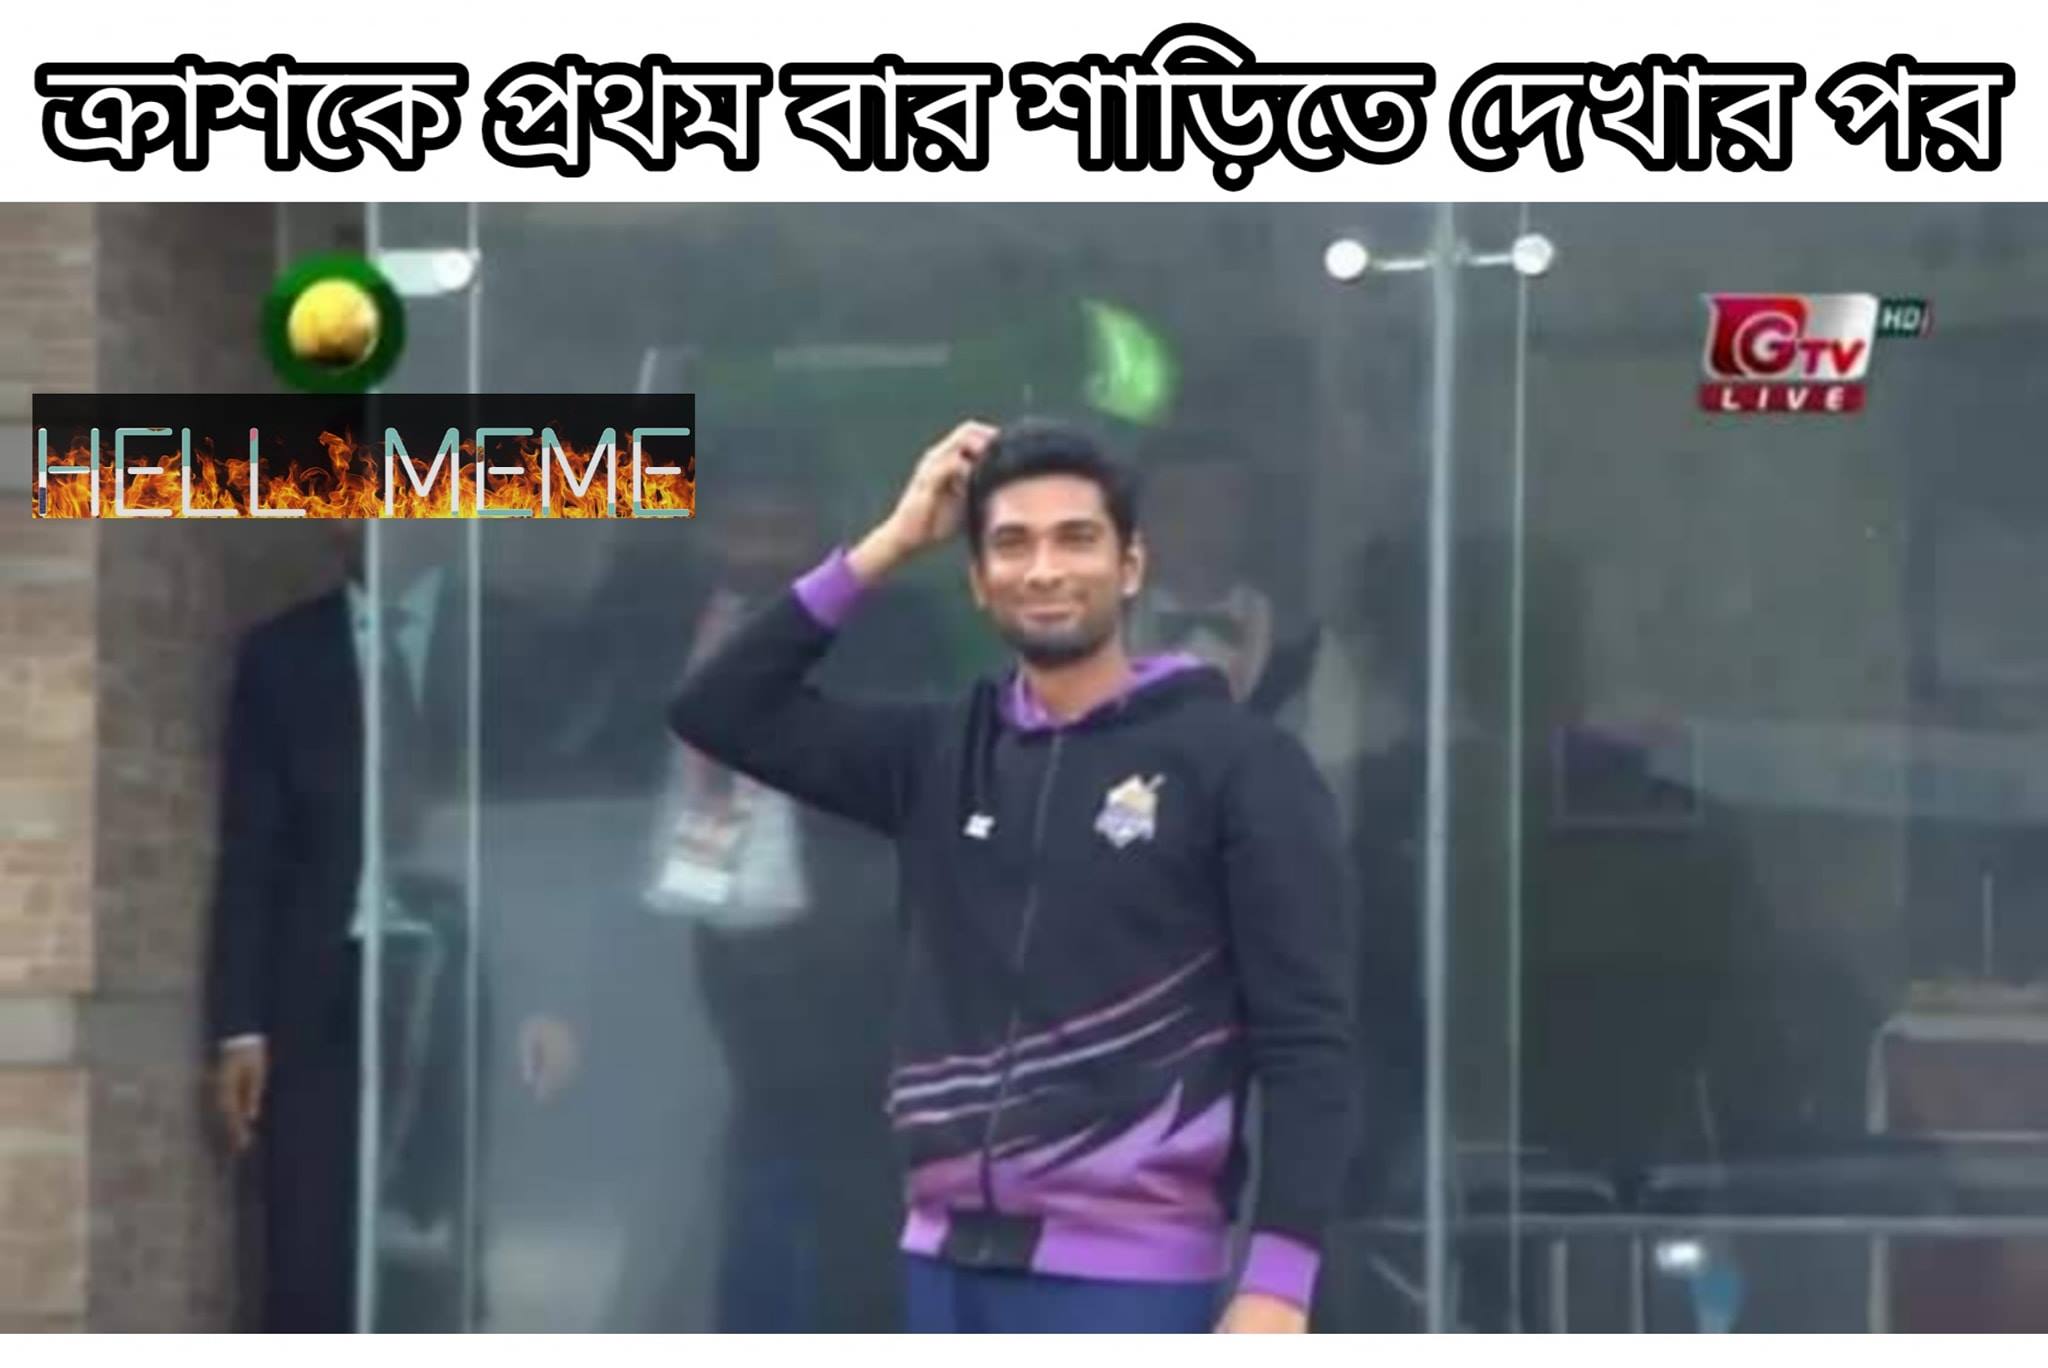
Text: ক্রাশকে প্রথমবার শাড়িতে দেখার পর
Label: Non Hate